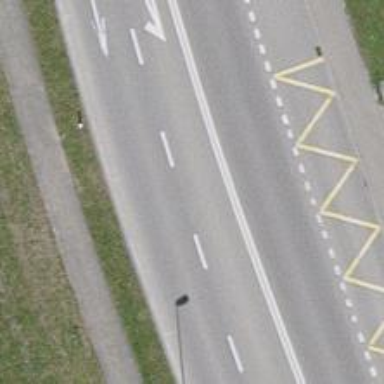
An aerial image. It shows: Bus stop with designated stop position for public transport.